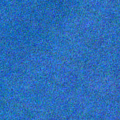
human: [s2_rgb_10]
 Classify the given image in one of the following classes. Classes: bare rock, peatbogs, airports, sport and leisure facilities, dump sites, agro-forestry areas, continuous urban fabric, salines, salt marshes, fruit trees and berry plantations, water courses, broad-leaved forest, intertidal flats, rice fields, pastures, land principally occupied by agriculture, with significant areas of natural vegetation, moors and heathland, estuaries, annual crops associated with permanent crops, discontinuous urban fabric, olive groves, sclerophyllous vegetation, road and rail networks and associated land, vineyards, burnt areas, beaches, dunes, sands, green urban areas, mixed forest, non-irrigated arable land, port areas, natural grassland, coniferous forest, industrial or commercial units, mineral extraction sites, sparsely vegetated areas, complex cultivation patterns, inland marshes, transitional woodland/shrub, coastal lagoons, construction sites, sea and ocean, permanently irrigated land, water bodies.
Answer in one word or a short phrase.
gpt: sea and ocean